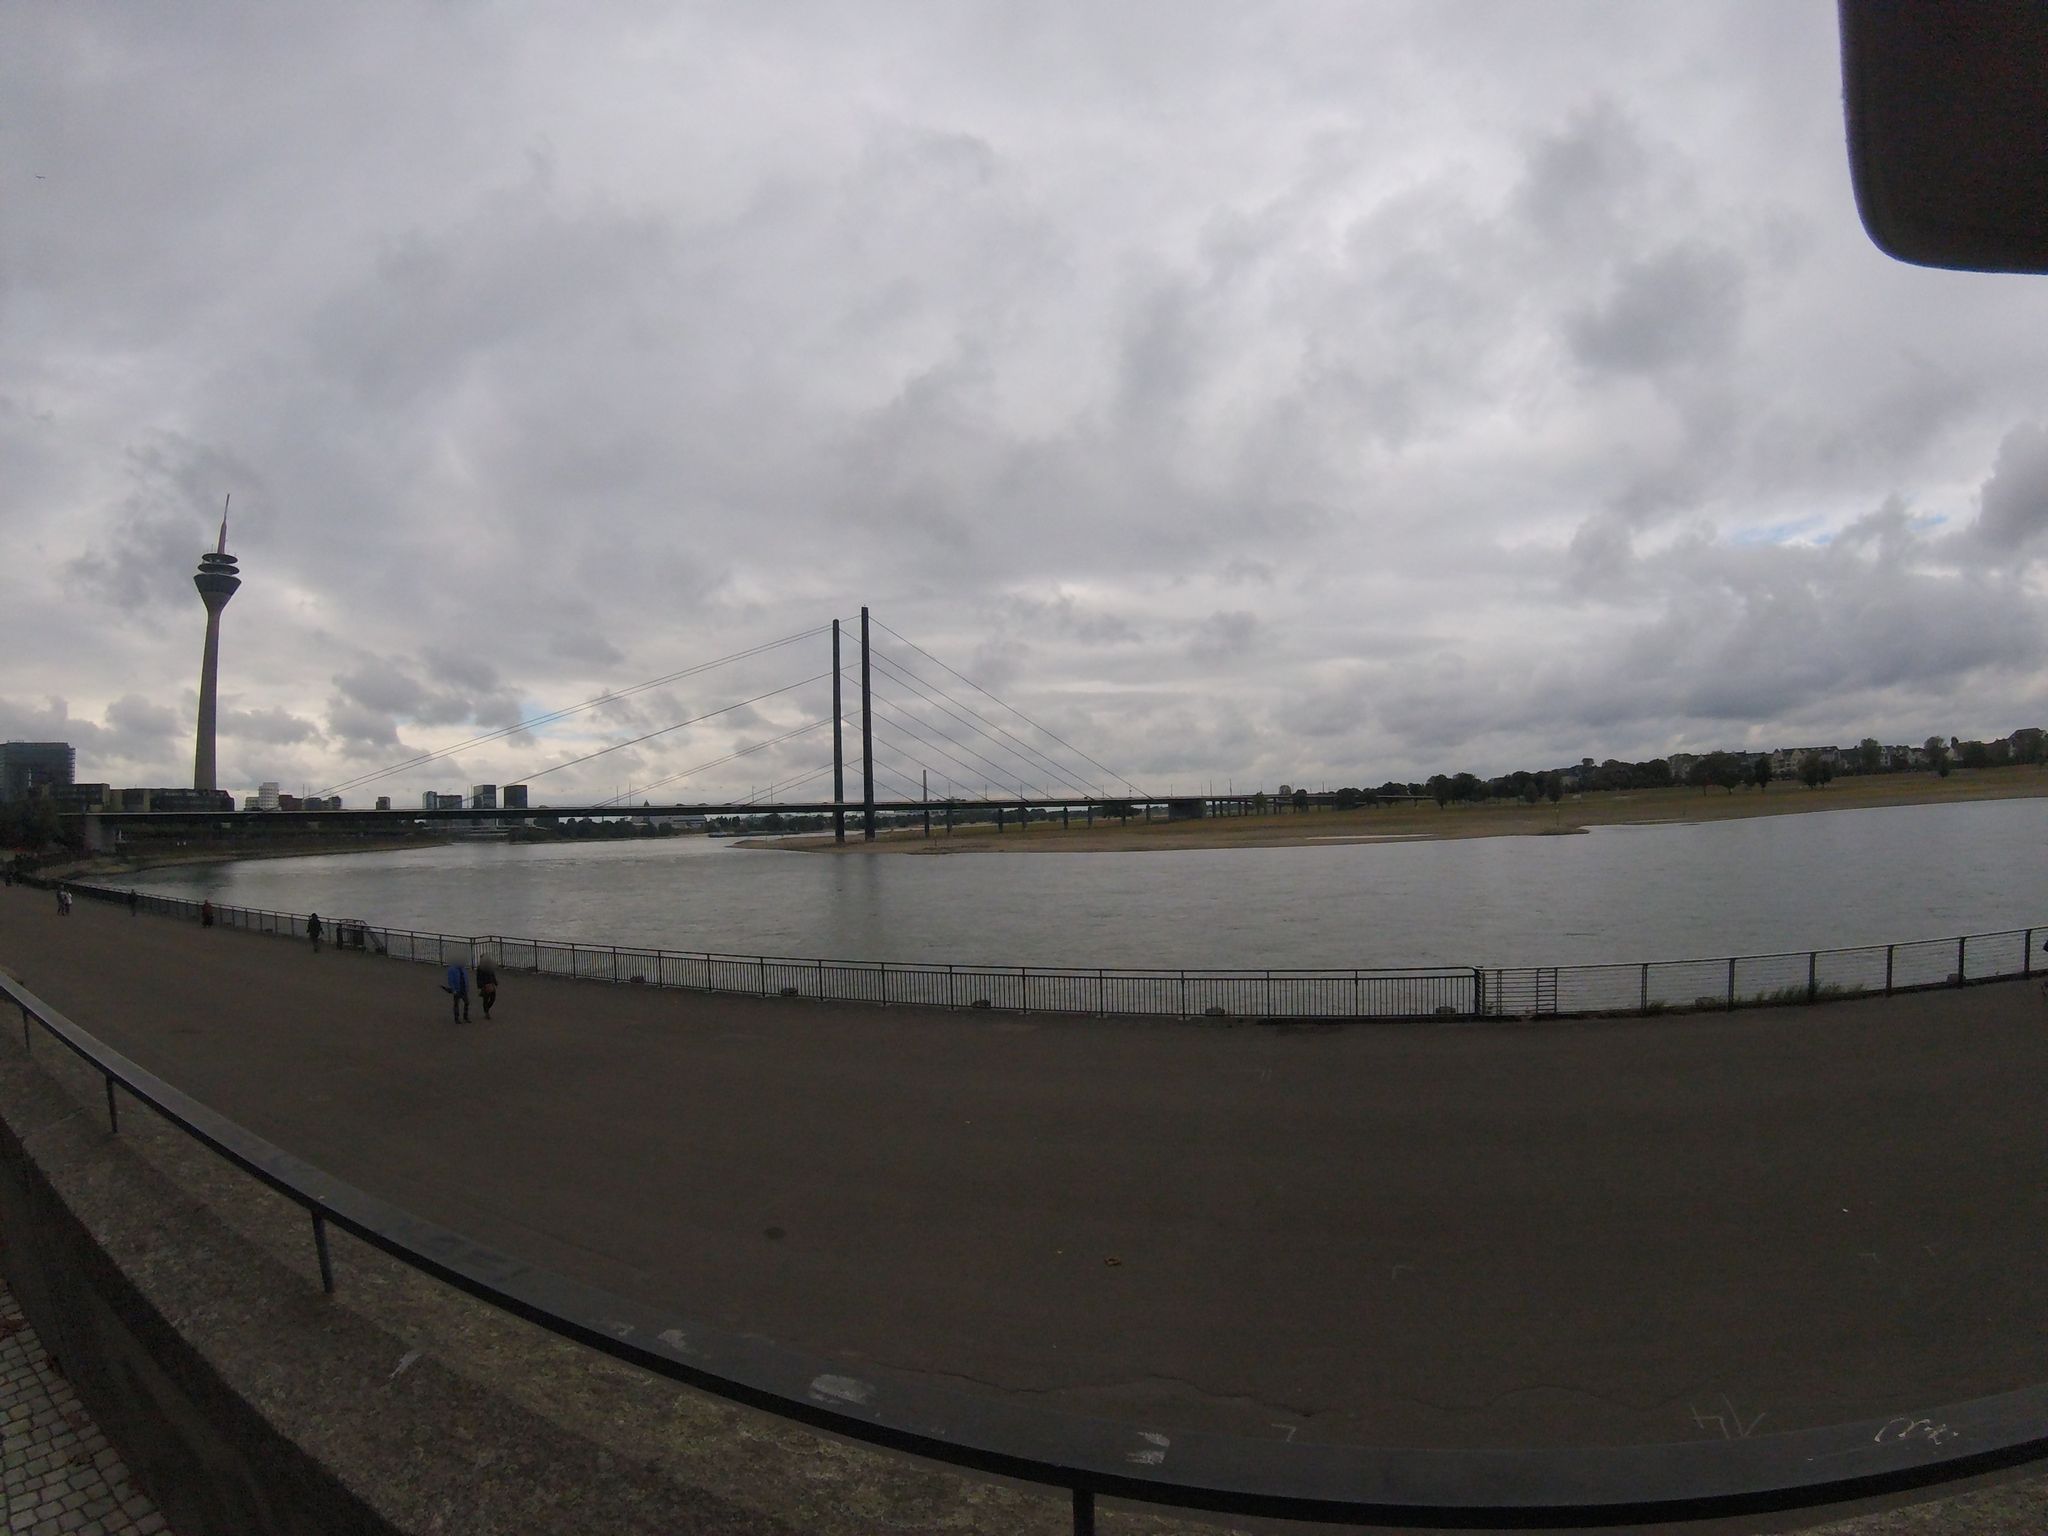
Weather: snowy
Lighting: day
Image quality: good
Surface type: cycling surface
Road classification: steps, pedestrian, footway
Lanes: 3, 2
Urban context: urban centre
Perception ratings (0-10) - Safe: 3.65, Lively: 1.33, Beautiful: 7.75, Boring: 4.32, Depressing: 2.97, Wealthy: 1.73